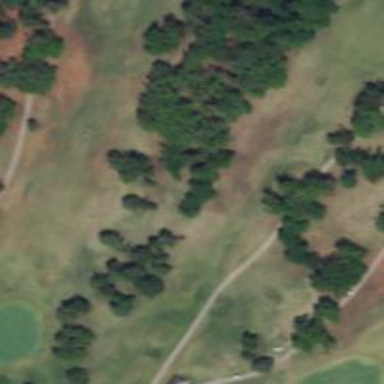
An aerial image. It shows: Golf hole.